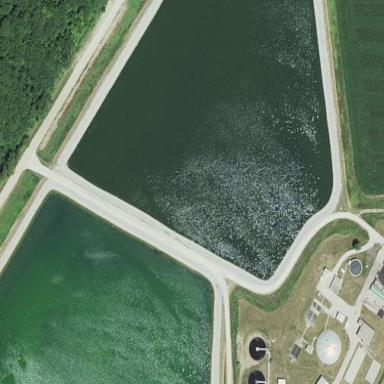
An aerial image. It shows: Wastewater plant.